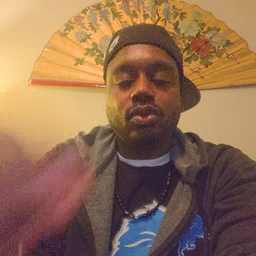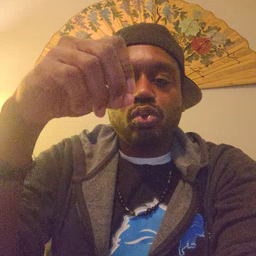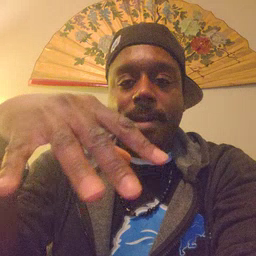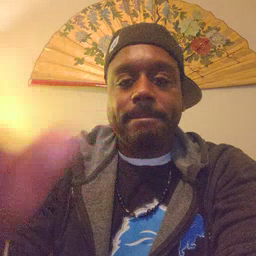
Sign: drop